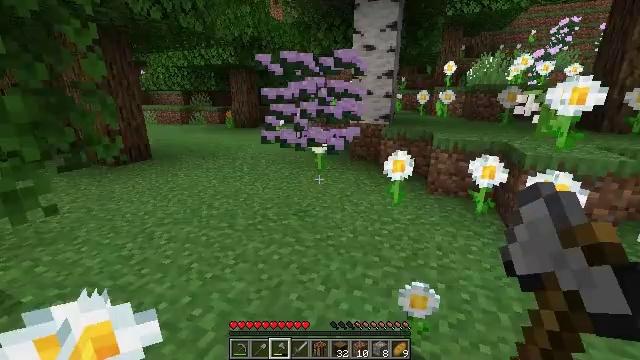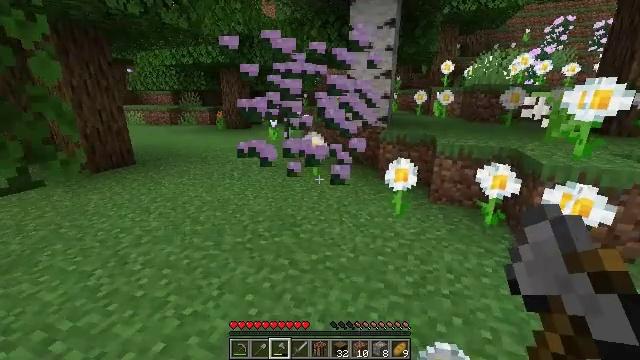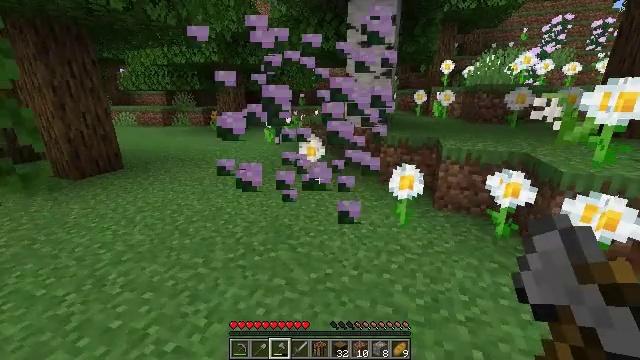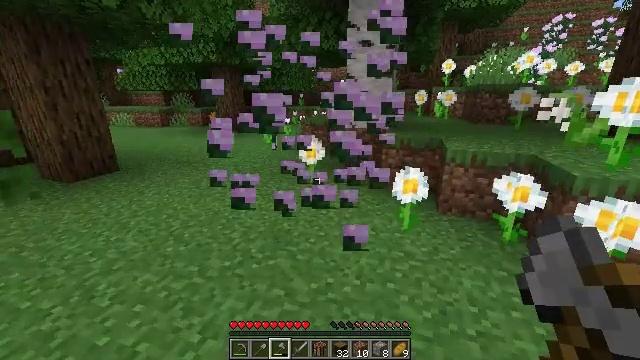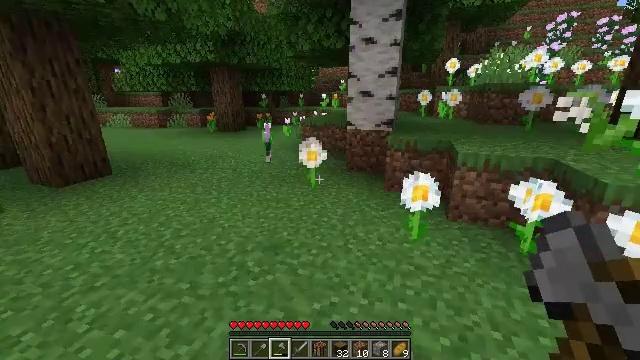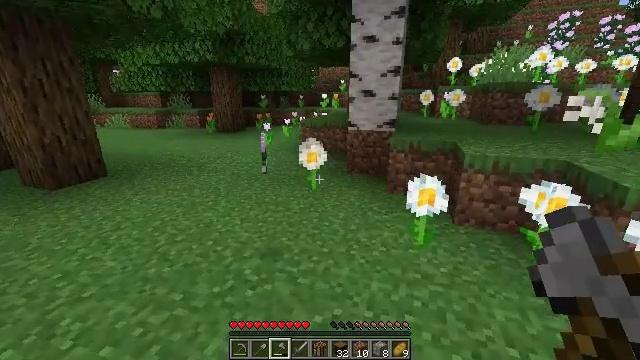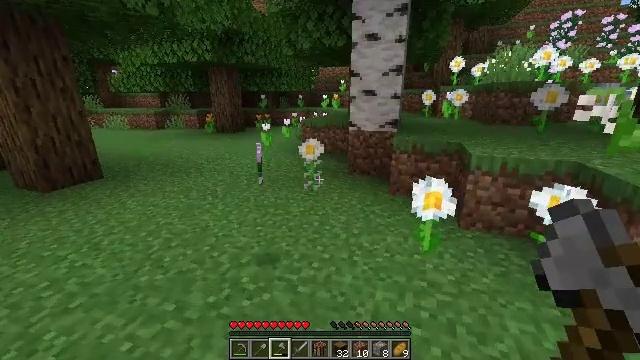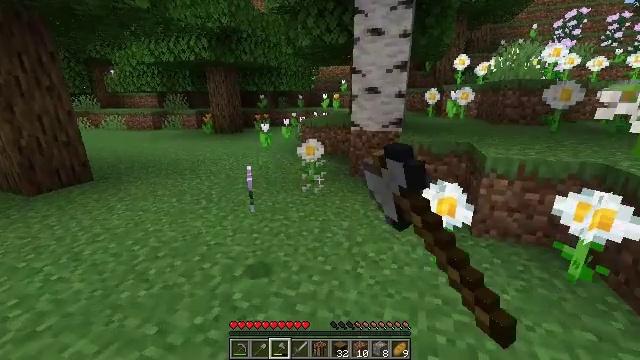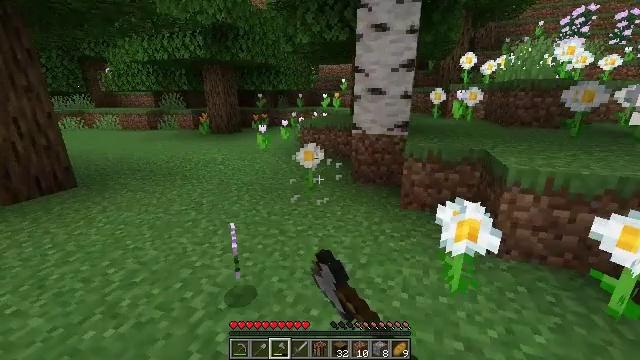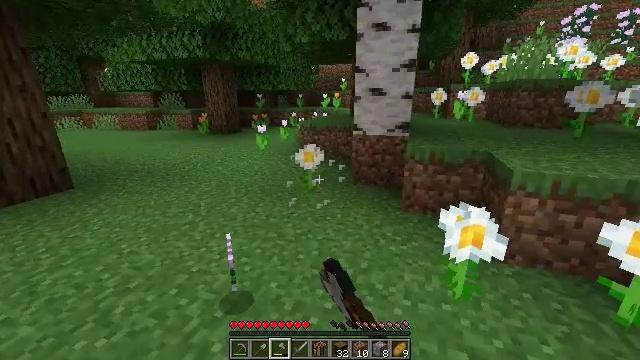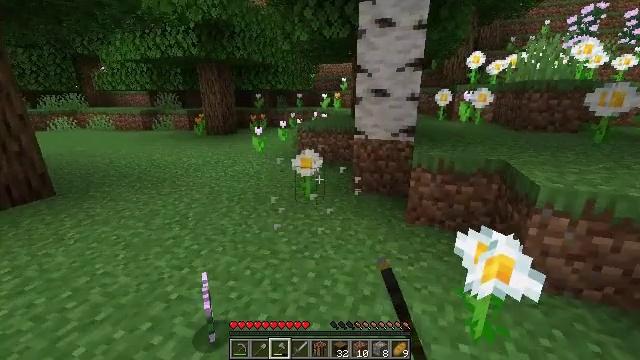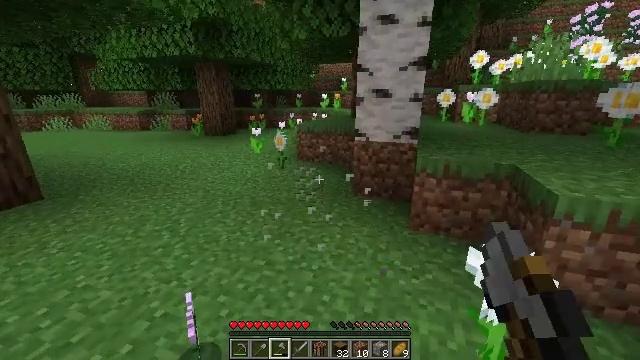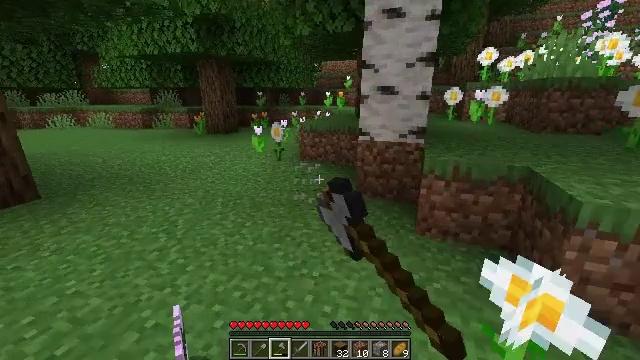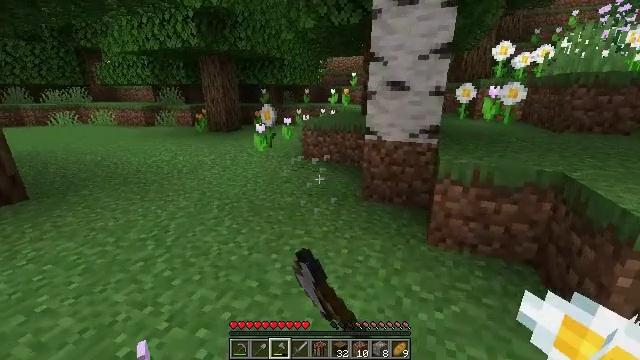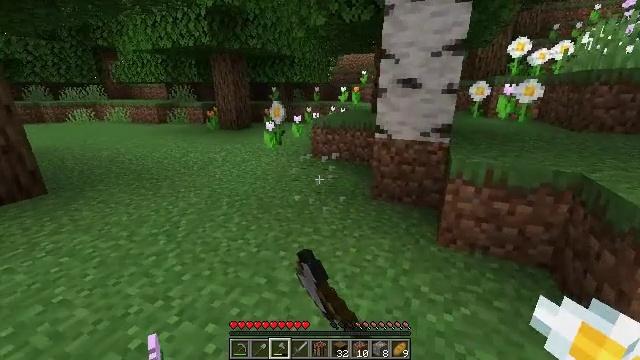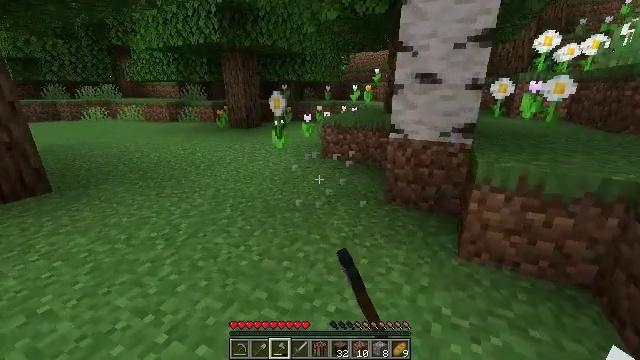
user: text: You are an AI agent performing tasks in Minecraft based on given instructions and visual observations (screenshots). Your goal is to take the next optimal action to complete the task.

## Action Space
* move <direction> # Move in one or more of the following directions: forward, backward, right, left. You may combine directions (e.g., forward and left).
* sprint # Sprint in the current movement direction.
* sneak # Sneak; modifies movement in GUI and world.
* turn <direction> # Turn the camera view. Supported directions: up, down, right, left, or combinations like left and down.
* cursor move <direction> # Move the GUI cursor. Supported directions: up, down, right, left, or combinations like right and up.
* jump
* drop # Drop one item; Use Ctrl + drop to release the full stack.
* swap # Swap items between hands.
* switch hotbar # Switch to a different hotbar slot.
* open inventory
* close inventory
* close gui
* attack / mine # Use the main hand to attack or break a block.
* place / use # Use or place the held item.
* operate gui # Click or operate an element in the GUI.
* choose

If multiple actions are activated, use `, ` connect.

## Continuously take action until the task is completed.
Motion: motion action
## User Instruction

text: Harvest the oxeye daisy.
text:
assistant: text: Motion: move forward, turn right, attack / mine
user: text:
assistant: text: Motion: move forward, attack / mine
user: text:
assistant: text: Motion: move forward, attack / mine
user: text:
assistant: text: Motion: move forward, attack / mine
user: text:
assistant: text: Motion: move forward, attack / mine
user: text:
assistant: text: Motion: move forward, attack / mine
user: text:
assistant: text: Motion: move forward, attack / mine
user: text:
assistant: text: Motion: move forward, attack / mine
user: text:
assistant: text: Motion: move forward, attack / mine
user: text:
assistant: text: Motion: move forward, attack / mine
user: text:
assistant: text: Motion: move forward, attack / mine
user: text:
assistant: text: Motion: move forward, attack / mine
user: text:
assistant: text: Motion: move forward, turn left, attack / mine
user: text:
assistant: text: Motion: move forward, turn left, attack / mine
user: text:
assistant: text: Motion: move forward, turn left, attack / mine
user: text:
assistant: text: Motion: attack / mine